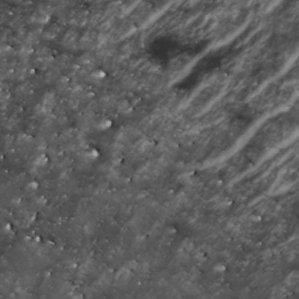
Label: non_frost